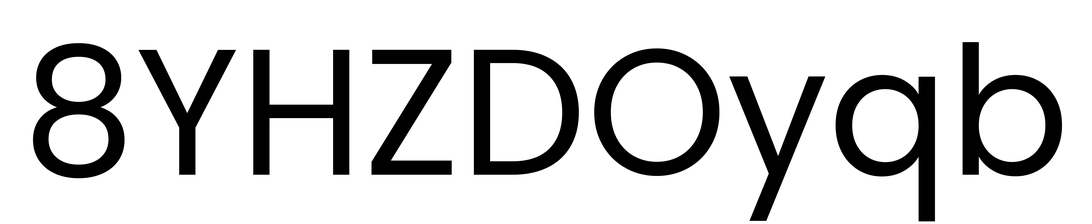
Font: Poppins-Regular